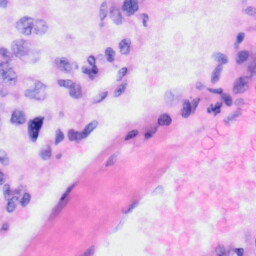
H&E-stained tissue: Liver